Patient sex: M
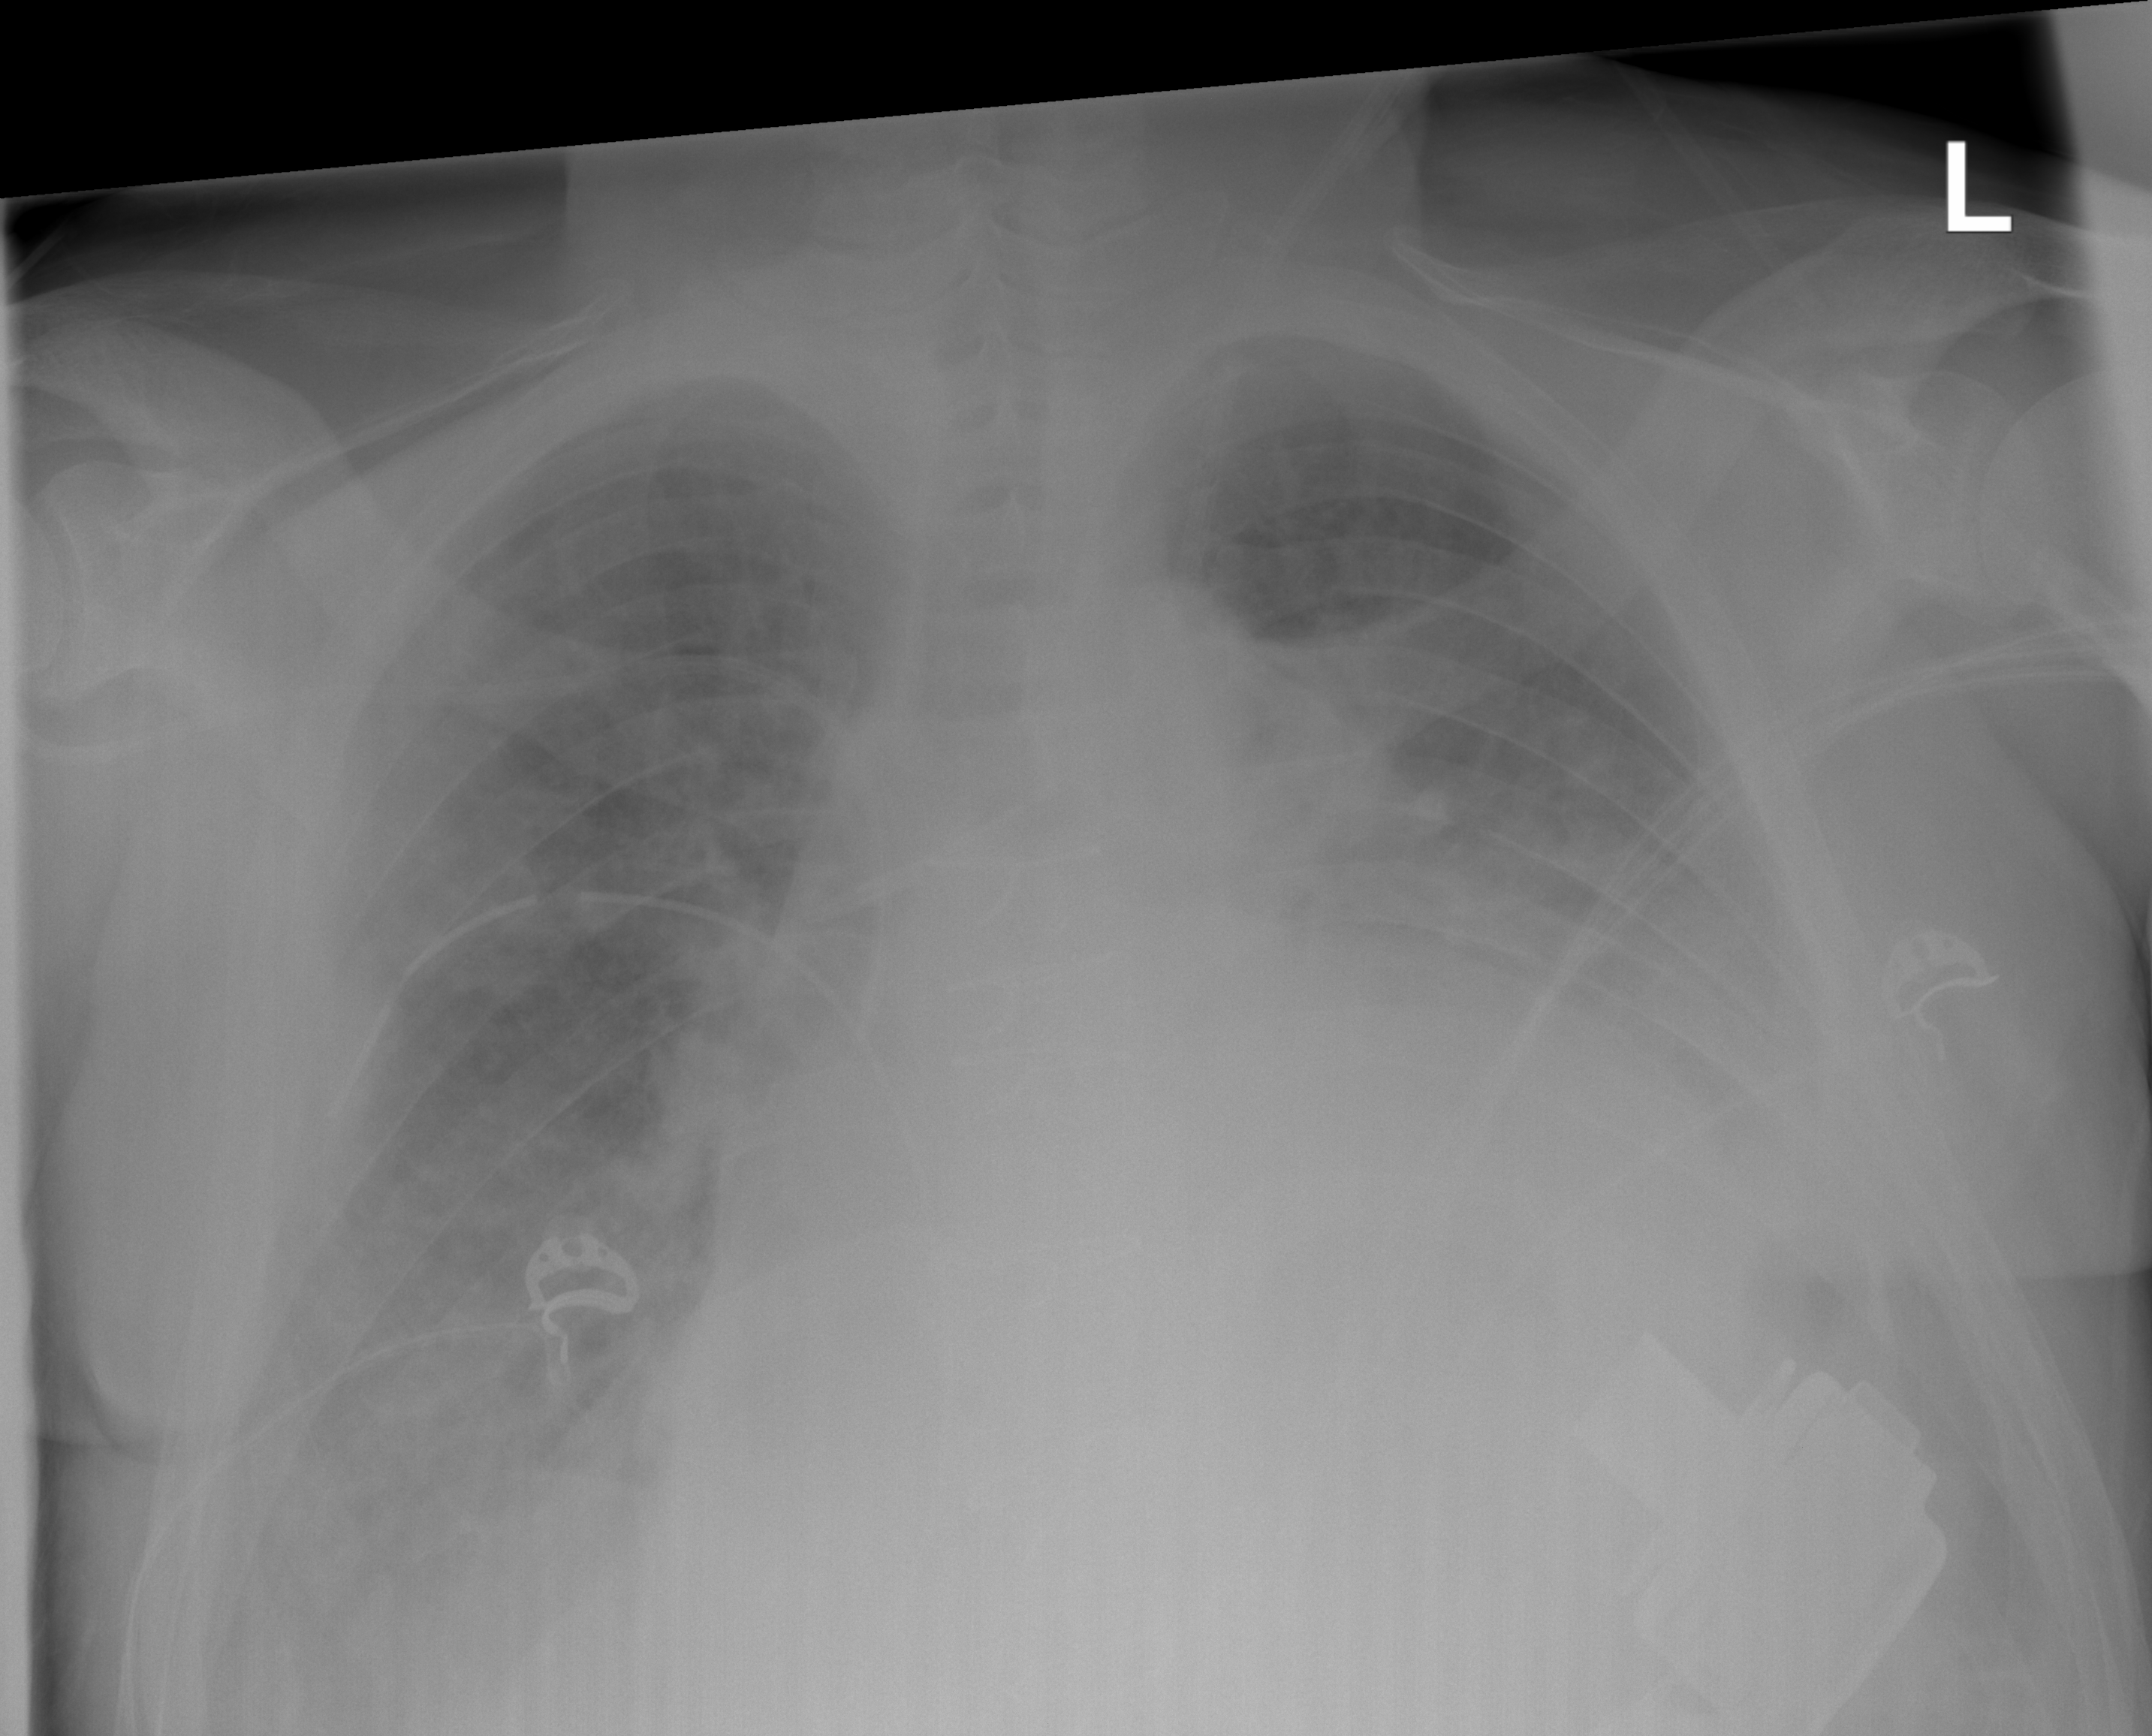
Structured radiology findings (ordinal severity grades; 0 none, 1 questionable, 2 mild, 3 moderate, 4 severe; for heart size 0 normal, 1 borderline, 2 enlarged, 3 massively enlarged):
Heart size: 3
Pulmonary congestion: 3
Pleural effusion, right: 3
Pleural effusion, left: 3
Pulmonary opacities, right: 3
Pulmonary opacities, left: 3
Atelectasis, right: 2
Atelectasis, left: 2